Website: macys
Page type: customer-info-address
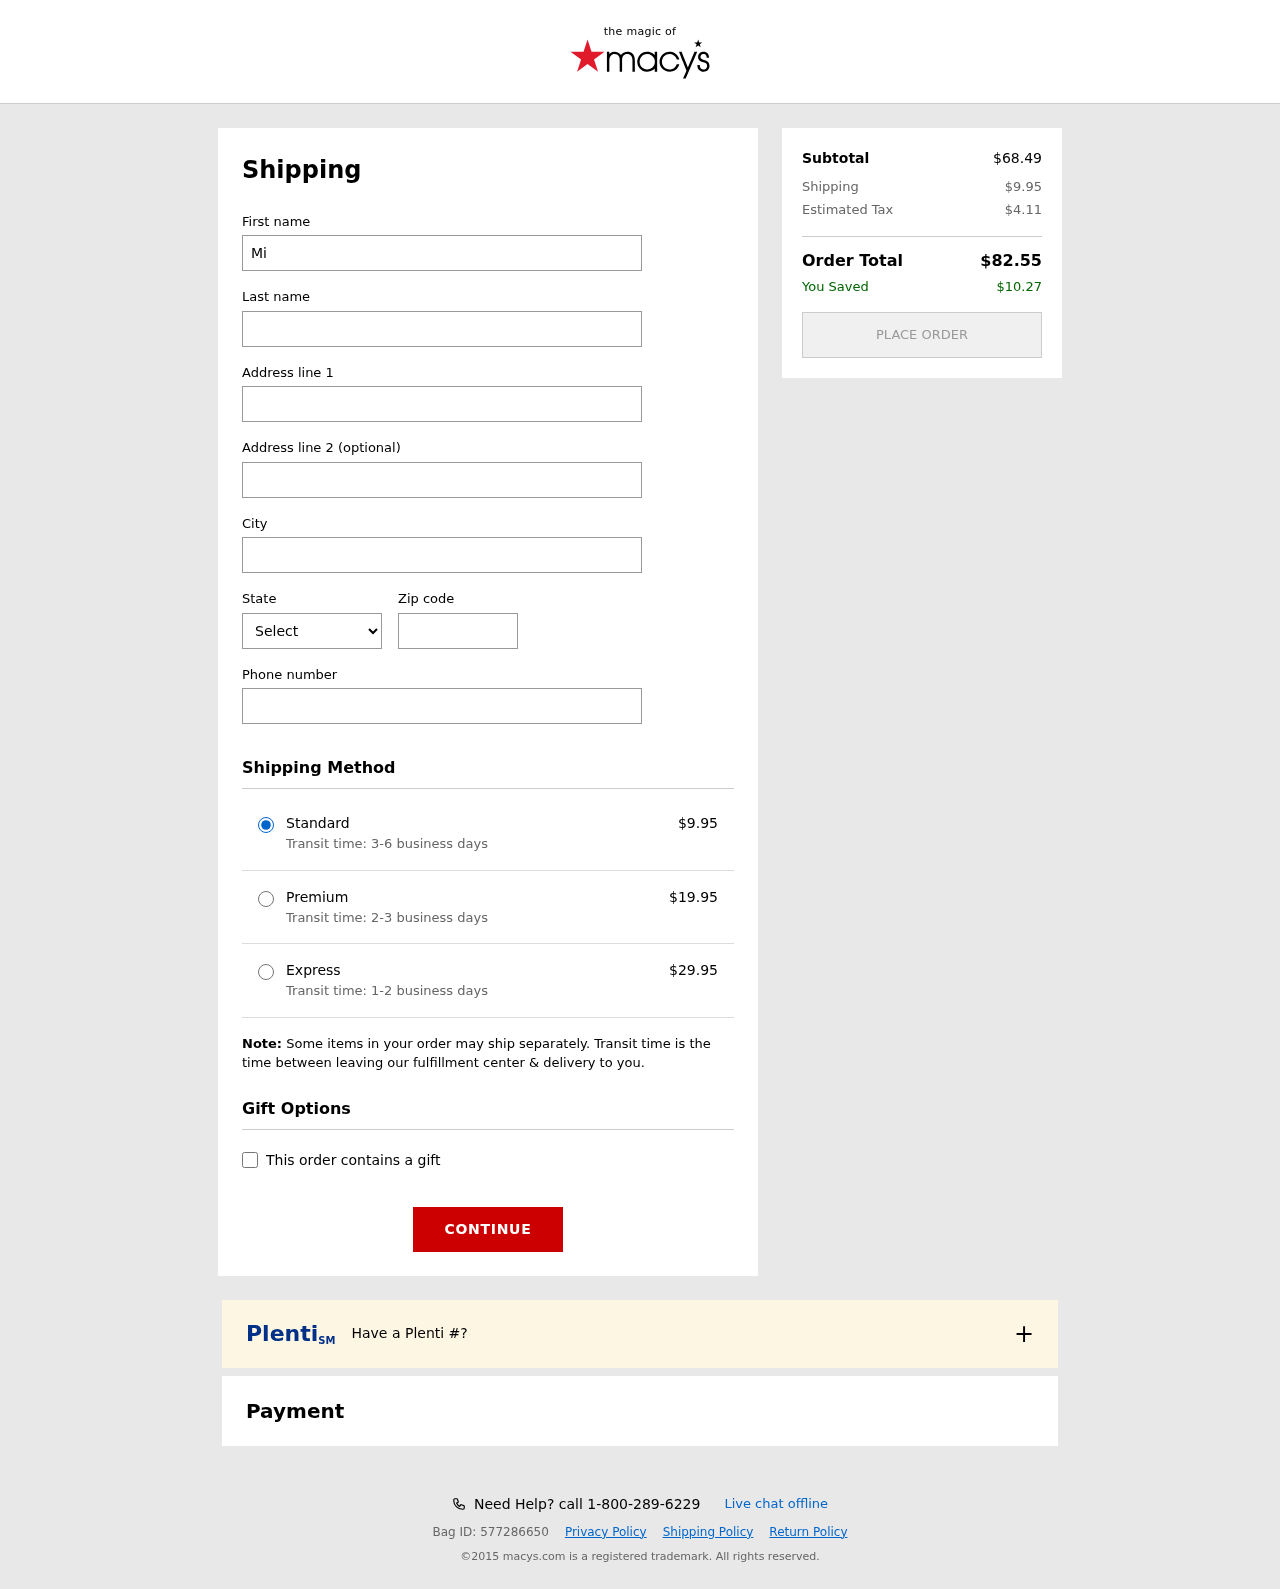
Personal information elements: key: PII_CITY
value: Lake Virginiaton
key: PII_FIRSTNAME
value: Michael
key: PII_LASTNAME
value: Lopez
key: PII_PHONE
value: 2099735211
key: PII_POSTCODE
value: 31395
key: PII_STATE_ABBR
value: HI
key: PII_STREET
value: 7928 Andrea Springs Apt. 313
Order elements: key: ORDER_SHIPPING_COST
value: $9.95
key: ORDER_SHIPPING_COST_PREMIUM
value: $19.95
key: ORDER_SHIPPING_COST_EXPRESS
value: $29.95
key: ORDER_SUBTOTAL
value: $68.49
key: ORDER_TAX
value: $4.11
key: ORDER_TOTAL
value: $82.55
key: ORDER_SAVINGS
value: $10.27